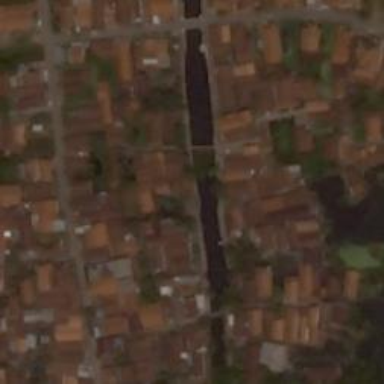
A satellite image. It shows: Residential road with bridge.